Question: I have just started learning swift and i created a settings page as show in attached image using the StoryBoard. The reference link used is <URL>

Same thing i want to do it programmatically i.e. i want to implement function which has different prototype cell as shown in below image.
If possible please give example with reference to given example UI.
Thanks
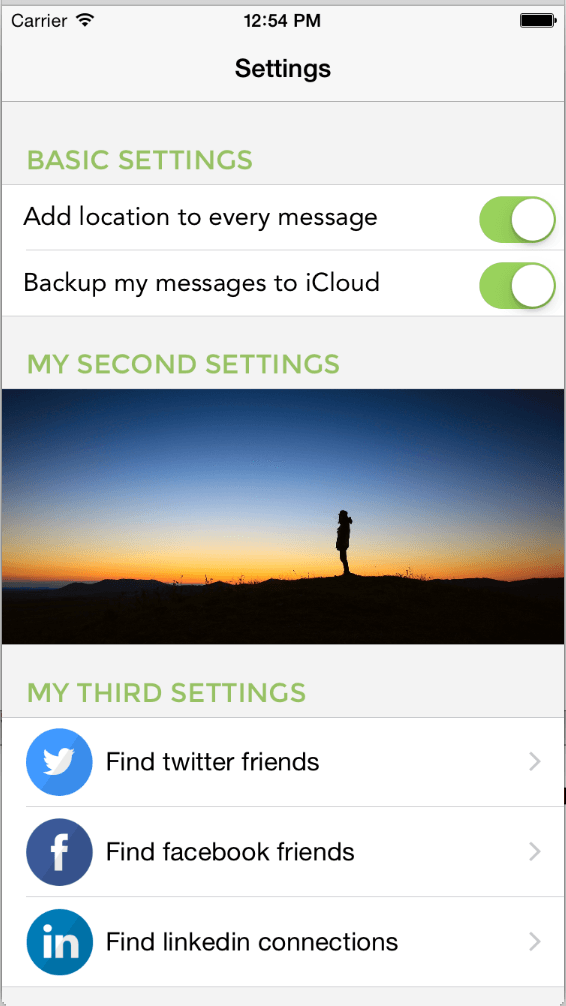
Answer: A great start for you would be this <URL> created by Apple. It includes a variety of things and is a demo app by itself. This will give all the general info you need to start working with 'UITableView' and 'UITableViewCell'.
1.Create a view (XIB) files for each of the custom cells you wish to see in your tableView. Although you can layout design in code, I would advise you to start out with visual approach and see how goes, since you must be able operate freely with such things as Auto Layout, Constraints, Size Classes, etc.
2.Create a UIViewController with a single table view in it.
3.Create a Cocoa Touch Class file (.swift) for each of the cells (XIBs) you created in step 1. In these files you should reference the stuff you incluled in the cell (UILabels, UIImageViews, etc.). Don't forget that the cells should have these same classes (open XIB files, third icon on the right panel)
4.Create a Cocoa Touch Class file (.swift) for the UIViewController you created in the storyboard. Reference (mouse drag) the tableView in this Cocoa Touch Class. Make sure that the UIViewController in the storyboard has this class set (Custom class field, same as for cells in step 3)
5.Refister nib for the cell in your ViewDidLoad method
'''
tableView.registerNib(UINib(nibName: "topCell", bundle: nil), forCellReuseIdentifier: "topCell")
tableView.registerNib(UINib(nibName: "contentCell", bundle: nil), forCellReuseIdentifier: "contentCell")
tableView.rowHeight = UITableViewAutomaticDimension; //<--Calculates rows height
tableView.estimatedRowHeight = 44.0; // automatically (iOS 8+)
'''
6.On your UIViewController with tableView, click the last button on the right panel and drag "data source" along with "data delegate" to the same view controller (yellow circular symbol).
7.Make sure that your Cocoa Touch class (created in step 4) conforms to the protocols UITableViewDataSource, UITableViewDelegate (by implementing the necessary methods)
'''
class FeedVC: UIViewController, UITableViewDataSource, UITableViewDelegate {
} // <-- your class for the UIViewController with tableView
func tableView(tableView: UITableView, cellForRowAtIndexPath indexPath: NSIndexPath) -> UITableViewCell {
}
func tableView(tableView: UITableView, numberOfRowsInSection section: Int) -> Int {
}
'''
If your are not completly sure how to implement these required methods, you can look them up in the project I referenced in the beginning of my post.